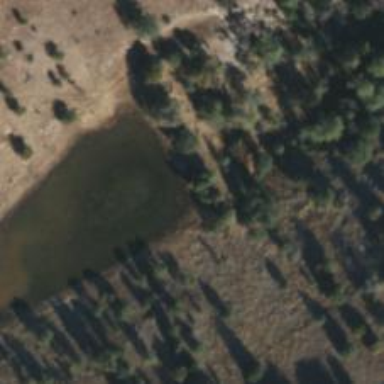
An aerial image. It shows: Reservoir area.